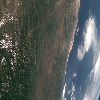
Label: land